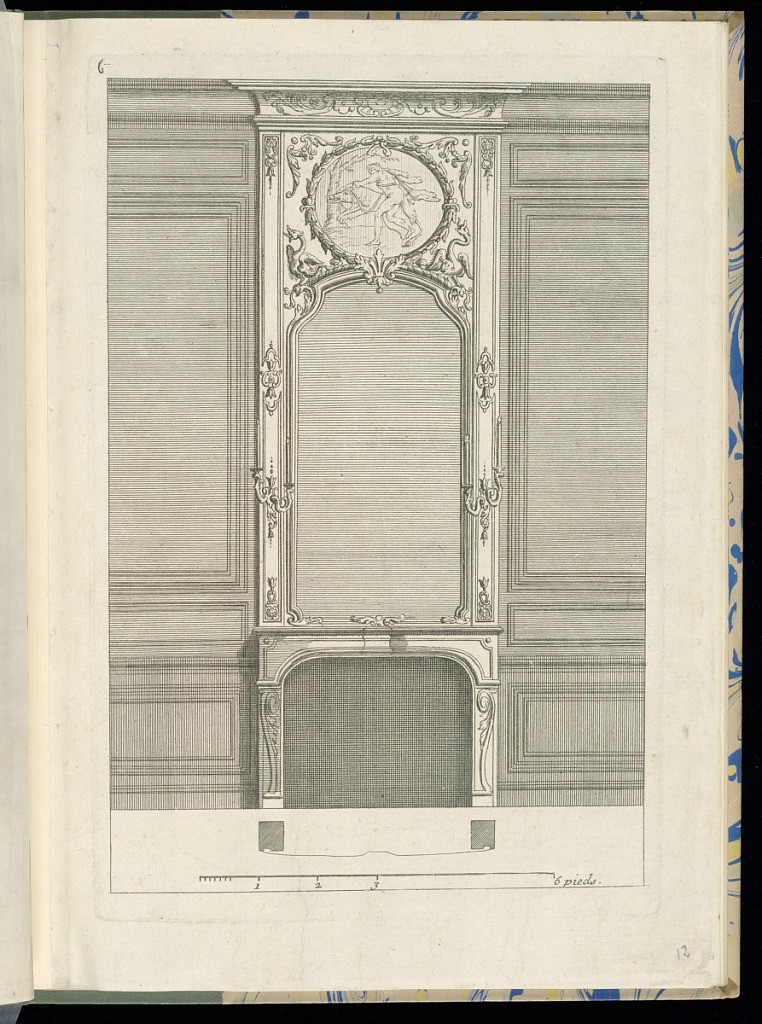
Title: Fireplace (Chimney Piece and Mantel) Design
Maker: Nicolas Guérard, French, ca.1648 – 1719
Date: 1715–19
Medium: Etching and engraving on laid paper
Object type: Print
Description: An interior wall elevation with a fireplace (chimney piece and mantel) design in the center, flanked by plain paneling with molding. The mantel is curvilinear with scrolling acanthus leaf motifs on the sides. The overmantel mirror is flanked by wall sconces with two candles each. The overmantel frame and flanking paneling are decorated with c-scrolls, fleurons, scrolling acanthus leaves, and shells. There is an oval painting above the mirror depicting a man wresting a hog in a landscape framed by fleurons, scrolling acanthus leaves, pearls and dragons or birds. The cornice is decorated with similar motifs with a central cartouche. There is a plan view of the mantel shape and a scale below. The plate is numbered.